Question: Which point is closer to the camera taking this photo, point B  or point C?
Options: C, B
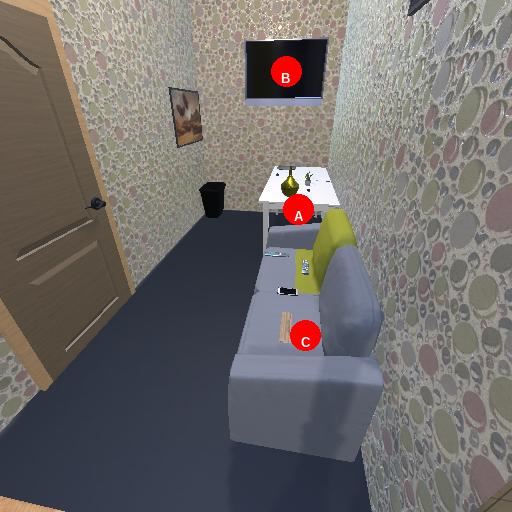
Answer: C